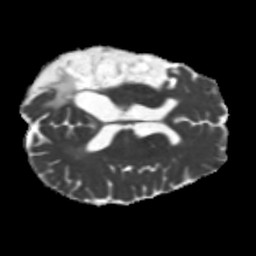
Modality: MD
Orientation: axial
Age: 41
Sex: male
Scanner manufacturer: siemens
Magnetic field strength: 3 T
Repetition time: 5.25 s
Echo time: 0.08 s